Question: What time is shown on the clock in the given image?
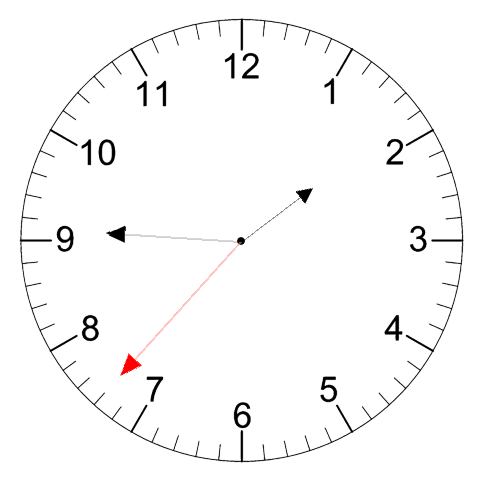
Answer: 01:45:37